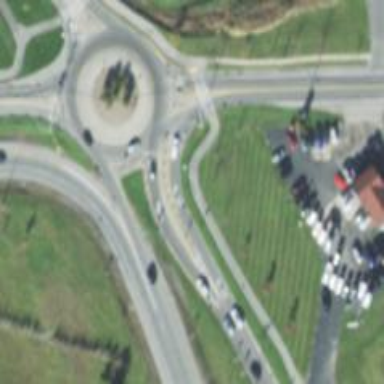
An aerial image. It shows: Asphalt road that is secondary route leading to roundabout.